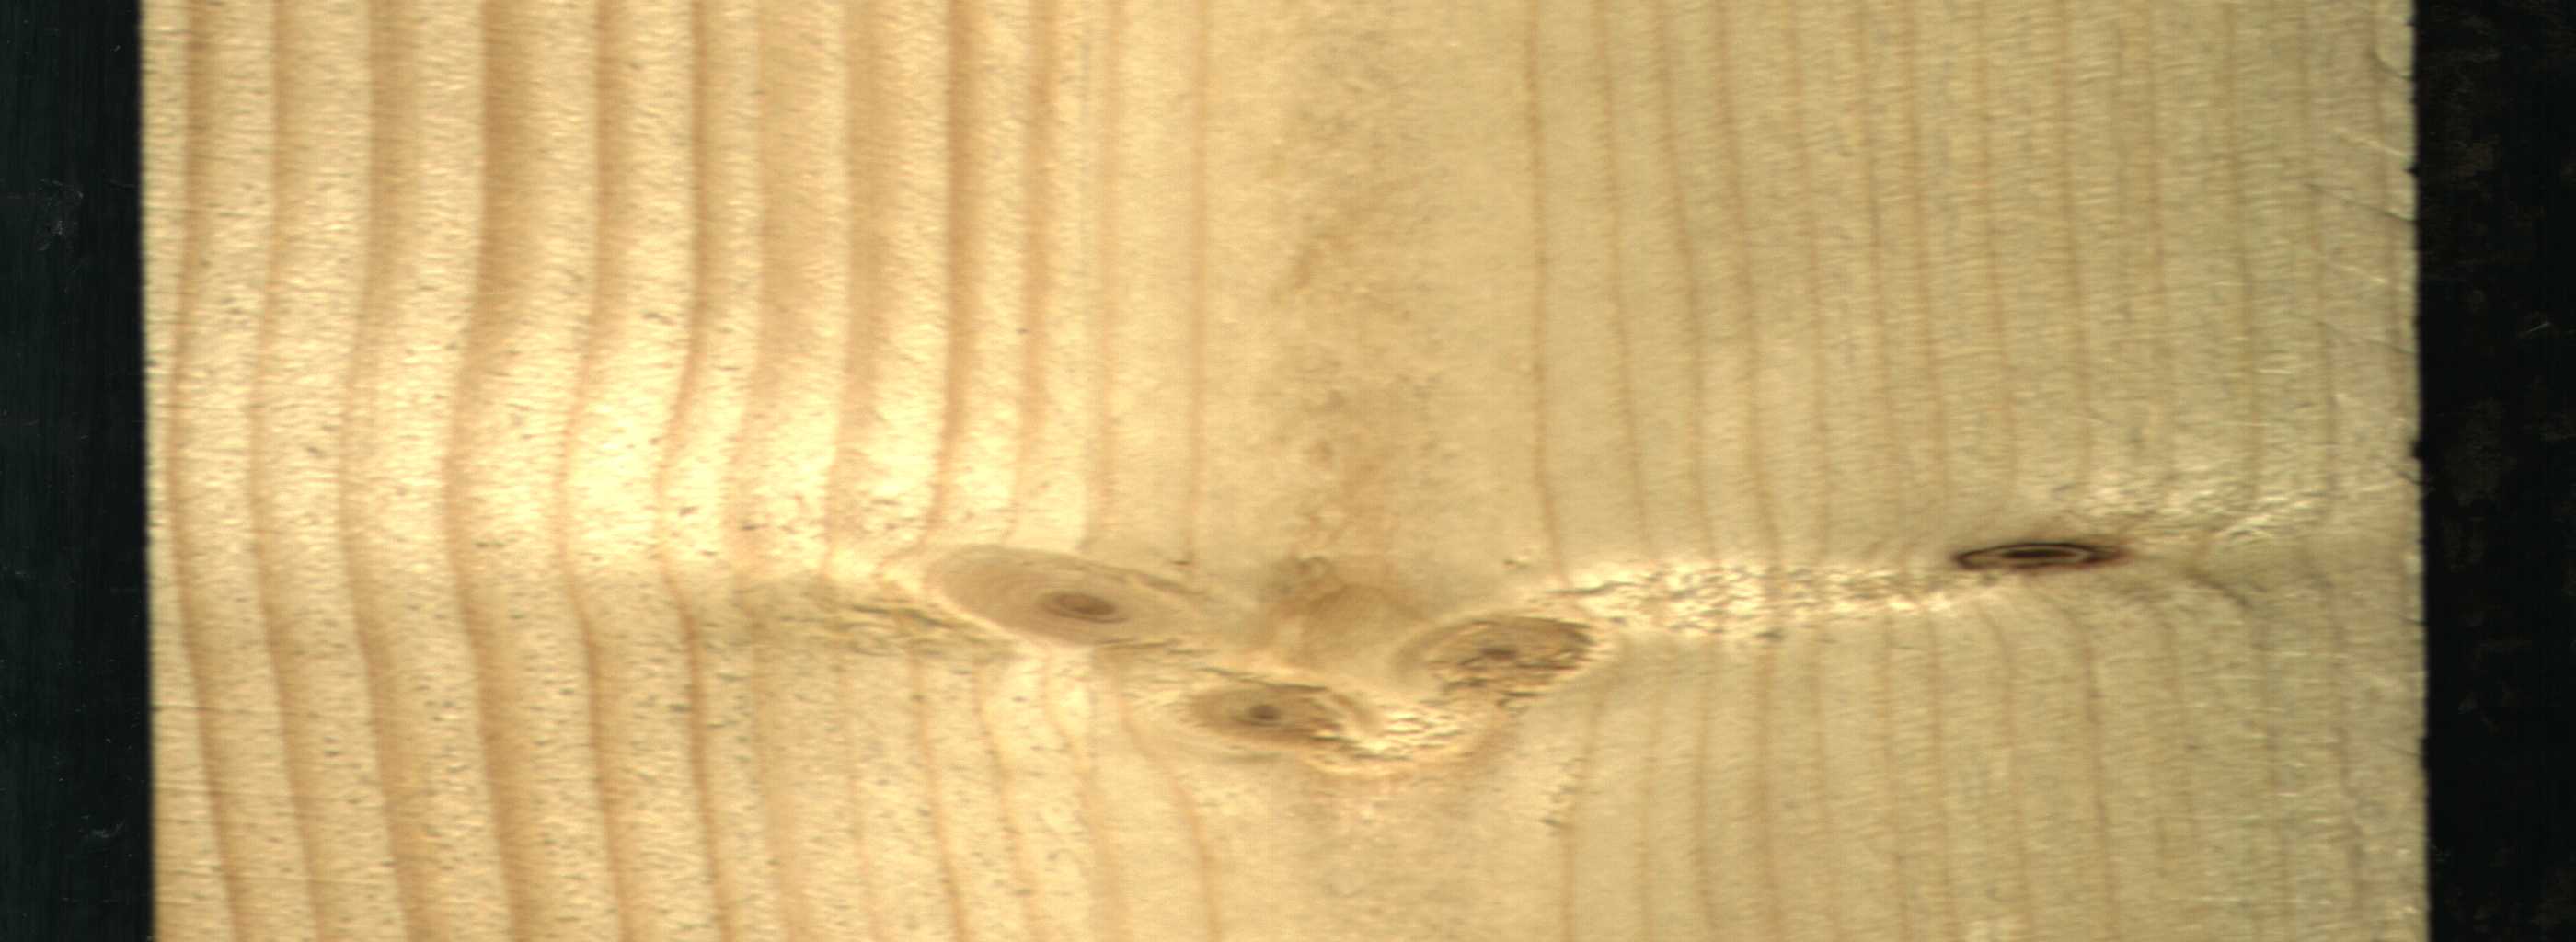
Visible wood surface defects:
Dead_Knot
Live_Knot
Live_Knot
Live_Knot